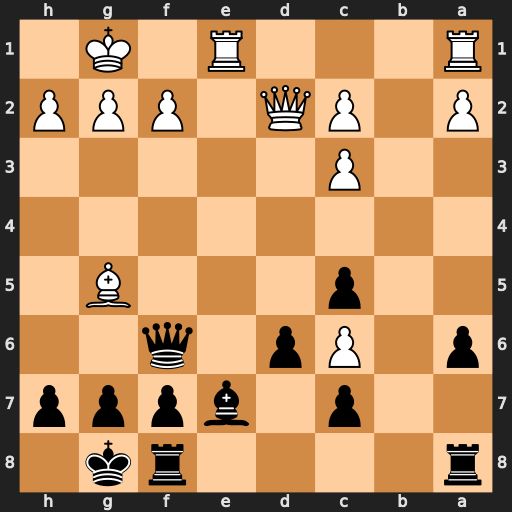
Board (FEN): r4rk1/2p1bppp/p1Pp1q2/2p3B1/8/2P5/P1PQ1PPP/R3R1K1
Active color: b
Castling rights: -
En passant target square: -
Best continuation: Qxg5 Qxg5 Bxg5